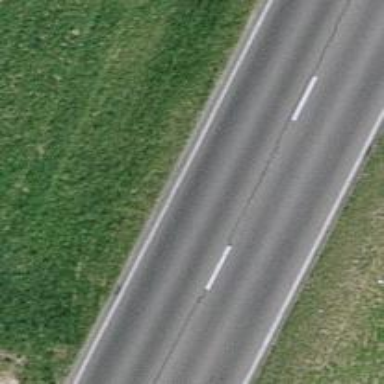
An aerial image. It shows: Asphalt road classified as primary highway.